Field crop: maize
Growth stage: 2
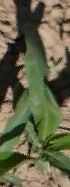
Species: maize